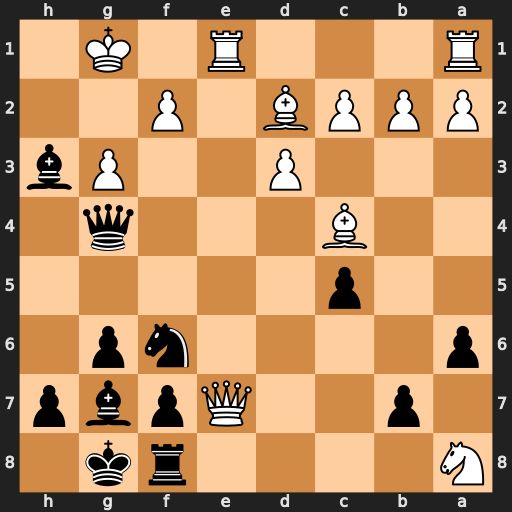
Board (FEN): N4rk1/1p2Qpbp/p4np1/2p5/2B3q1/3P2Pb/PPPB1P2/R3R1K1
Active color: b
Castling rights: -
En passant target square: -
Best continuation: Qf3 Bd5 Qxd5